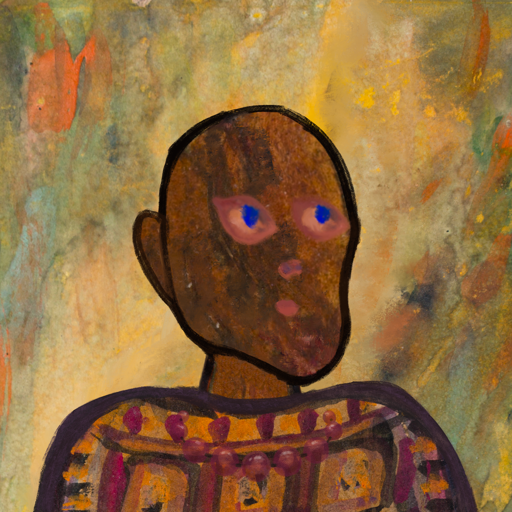
Background: Comrade, Head And Neck Side: Mosgoul, Face Side: Mother_And_Son_Mother, Bust: Doll, Hair Side: Blank, Head Accessory: Blank, Second Necklace: Blank, Necklace: Irani_2, Baby: Blank